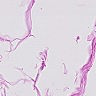
Metastatic tissue present: no